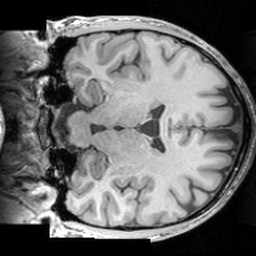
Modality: T1w
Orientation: coronal
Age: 25
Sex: male
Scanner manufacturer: siemens
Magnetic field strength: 3 T
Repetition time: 1.63 s
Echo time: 0.00311 s